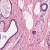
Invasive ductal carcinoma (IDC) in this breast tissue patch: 0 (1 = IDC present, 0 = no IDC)